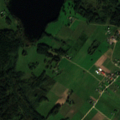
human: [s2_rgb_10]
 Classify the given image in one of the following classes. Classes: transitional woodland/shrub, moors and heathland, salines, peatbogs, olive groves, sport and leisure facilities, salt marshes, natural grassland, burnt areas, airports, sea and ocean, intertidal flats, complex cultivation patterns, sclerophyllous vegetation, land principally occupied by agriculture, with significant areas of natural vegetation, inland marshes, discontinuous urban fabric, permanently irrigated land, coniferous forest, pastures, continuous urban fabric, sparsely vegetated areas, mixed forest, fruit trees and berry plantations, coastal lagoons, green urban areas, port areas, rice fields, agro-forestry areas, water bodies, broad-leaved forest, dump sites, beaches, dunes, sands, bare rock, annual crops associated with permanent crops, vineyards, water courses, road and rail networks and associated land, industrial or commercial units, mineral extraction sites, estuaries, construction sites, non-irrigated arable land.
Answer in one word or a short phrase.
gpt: complex cultivation patterns, land principally occupied by agriculture, with significant areas of natural vegetation, coniferous forest, mixed forest, water bodies